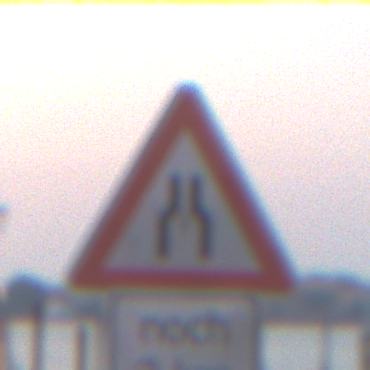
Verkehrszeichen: VerengteFahrbahn
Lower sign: LaengeEinerStrecke4
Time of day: SunriseSunset
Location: Outdoor (Urban)
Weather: Clear
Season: NotSpecified
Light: Natural